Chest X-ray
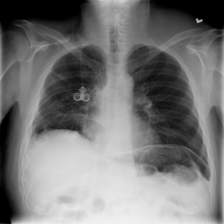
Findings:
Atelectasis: negative
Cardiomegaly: negative
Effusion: negative
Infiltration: negative
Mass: negative
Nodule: negative
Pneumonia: negative
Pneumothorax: negative
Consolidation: negative
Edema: negative
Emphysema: negative
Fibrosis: negative
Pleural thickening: negative
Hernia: negative